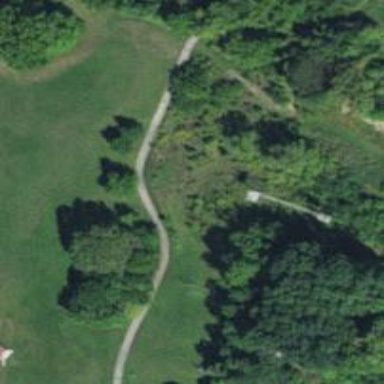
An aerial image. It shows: Golf cartpath that is also road path.